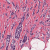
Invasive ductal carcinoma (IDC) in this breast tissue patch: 1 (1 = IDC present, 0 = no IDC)